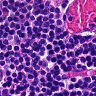
Metastatic tissue present: no